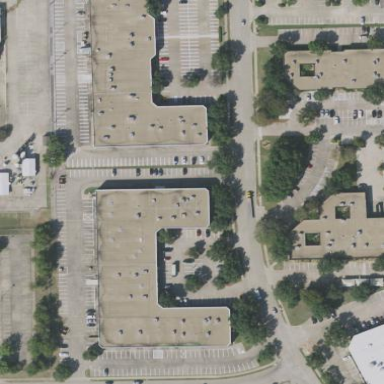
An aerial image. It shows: Commercial building.